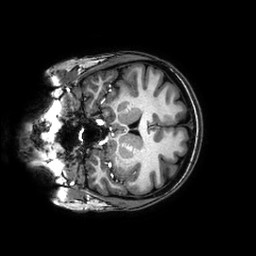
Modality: T1w
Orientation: coronal
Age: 27
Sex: female
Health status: healthy